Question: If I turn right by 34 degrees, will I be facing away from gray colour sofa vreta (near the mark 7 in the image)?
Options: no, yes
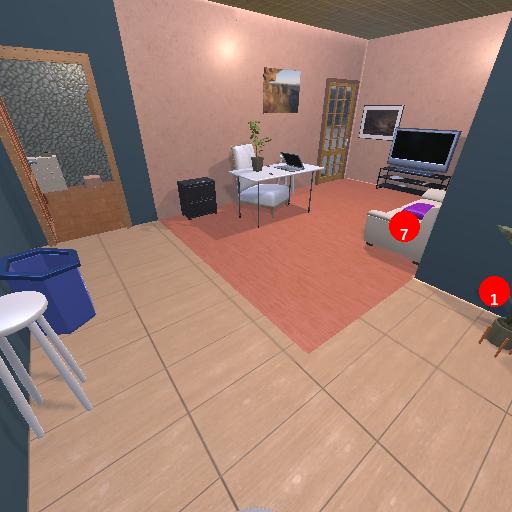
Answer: no